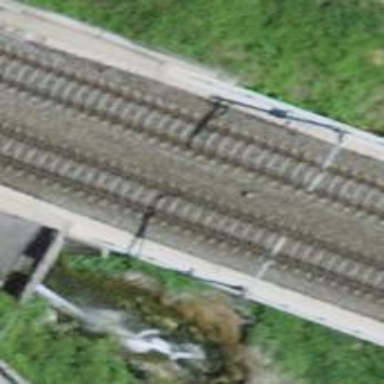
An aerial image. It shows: Single railway track with electrified contact line.